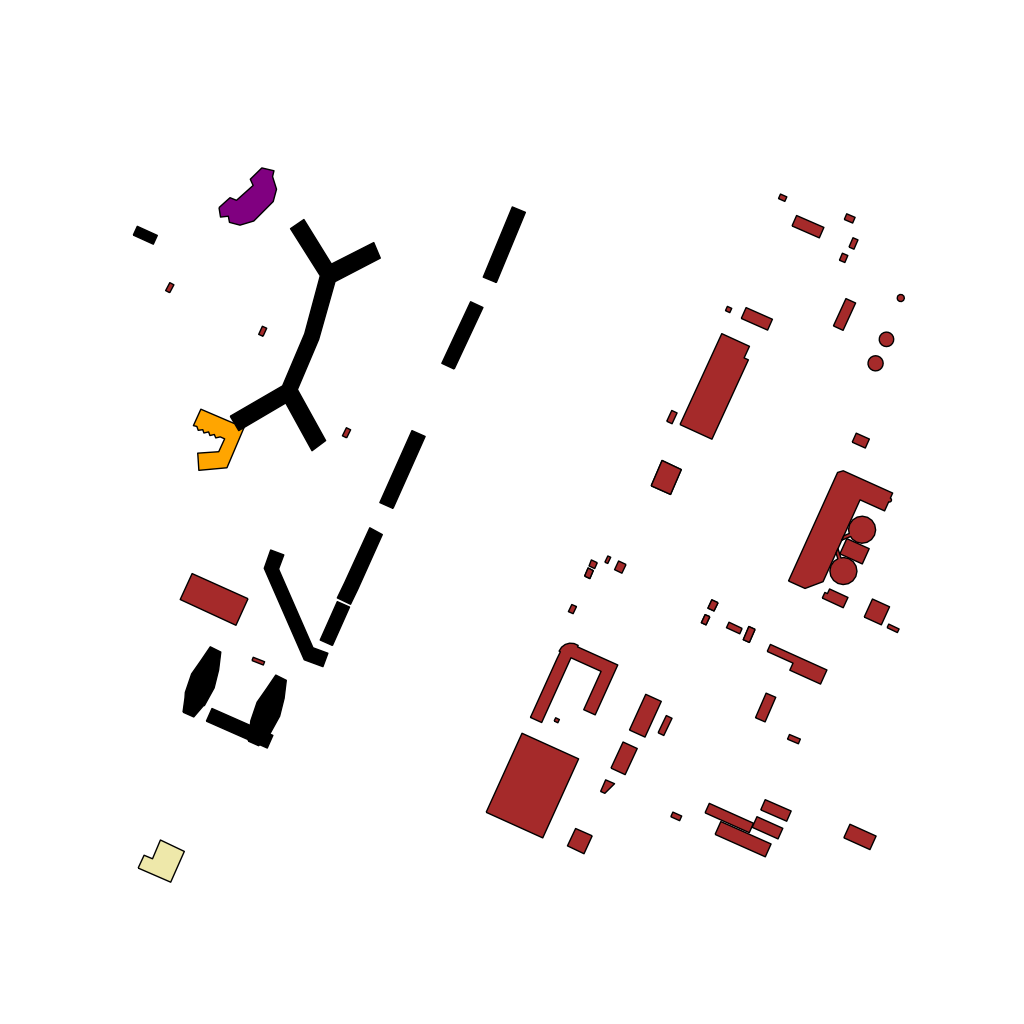
Tags: overhead vector_map, business, industrial, recreation, residential, special, modern, high_rise, individual_rise, low_rise, medium_rise, density_1, Building, Facility, Kinder, School, Ythsport, 1.0 km²